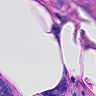
Metastatic tissue present: yes